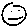
Label: smiley face